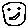
Label: smiley face